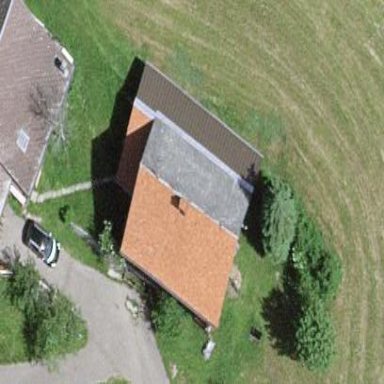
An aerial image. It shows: Farm building.